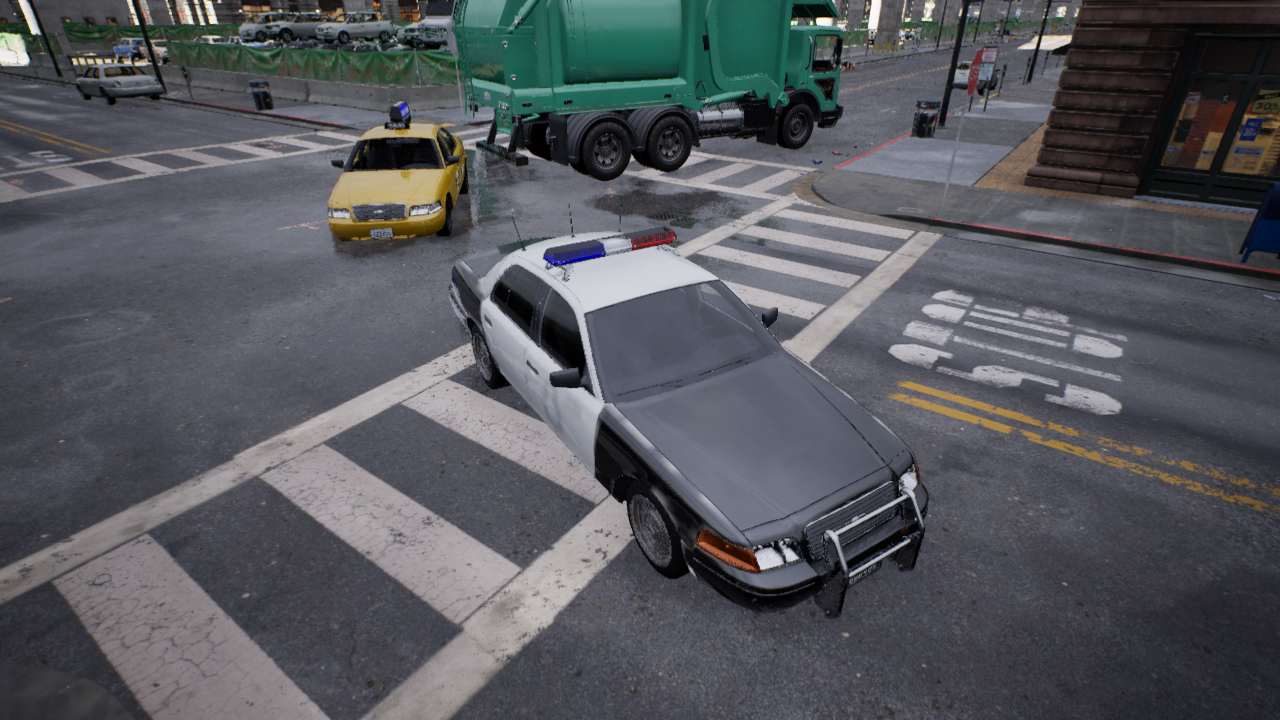
Venue: intersection
Lighting: clear day
Vehicle rig: sedan